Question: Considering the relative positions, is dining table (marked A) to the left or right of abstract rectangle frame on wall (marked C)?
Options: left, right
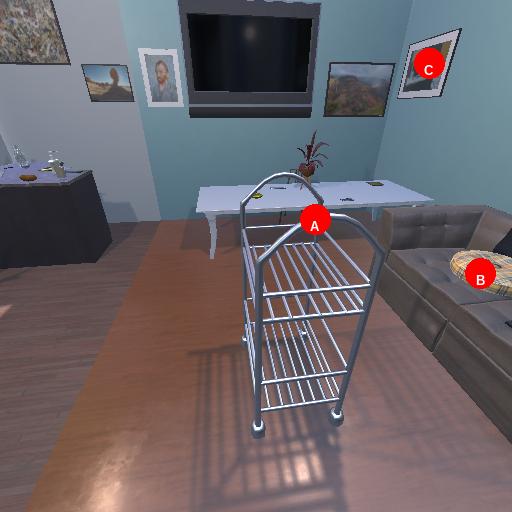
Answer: left